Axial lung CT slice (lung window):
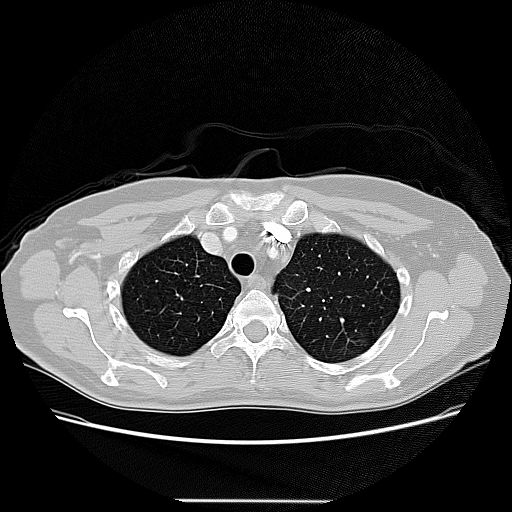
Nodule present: no